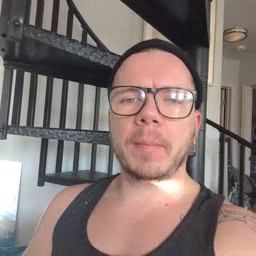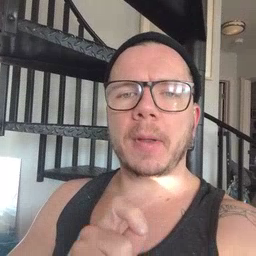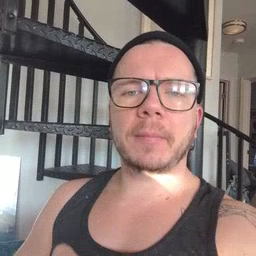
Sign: pen